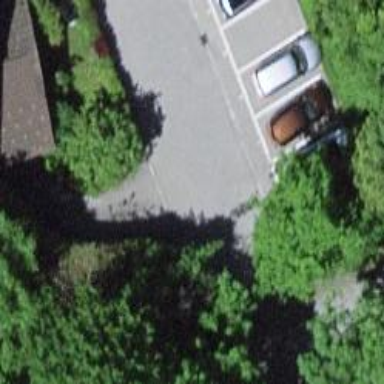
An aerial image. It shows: Paved alley serving as service road.